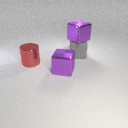
large gray rubber cube to the right of large purple metal cube